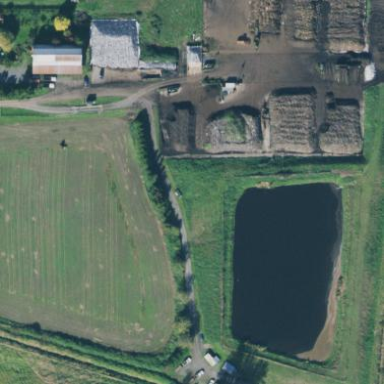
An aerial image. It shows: Farmyard area.